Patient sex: M
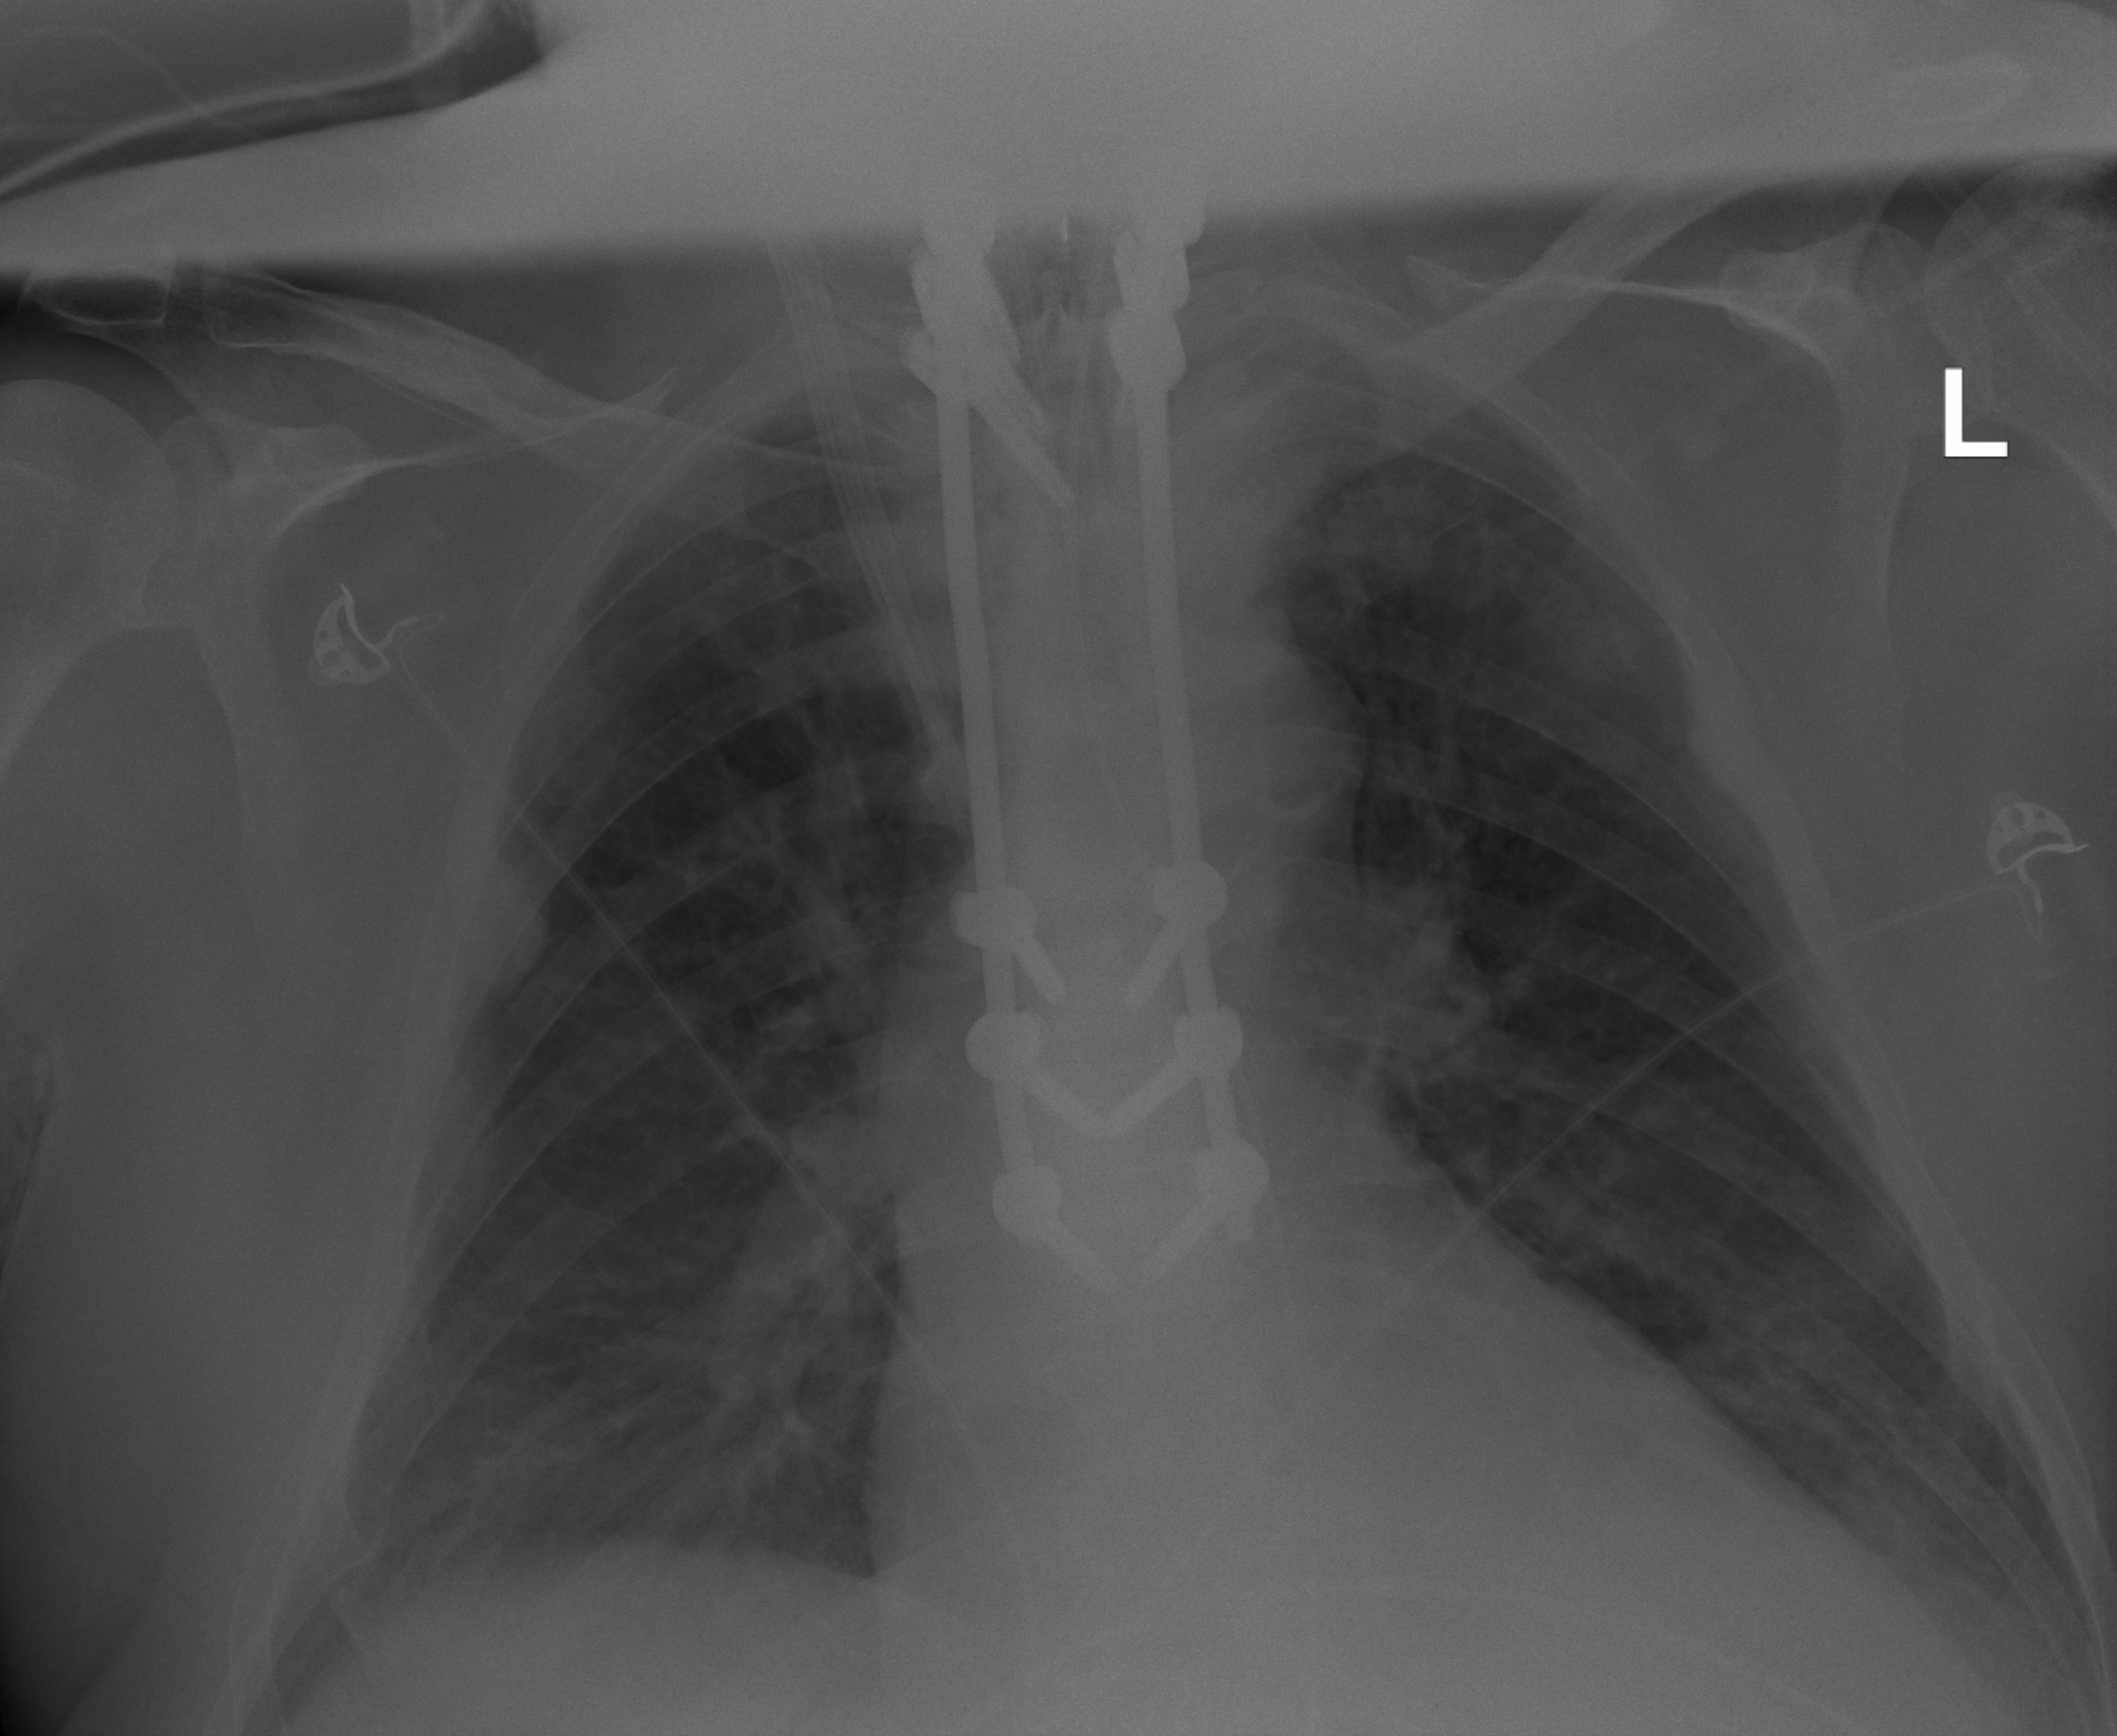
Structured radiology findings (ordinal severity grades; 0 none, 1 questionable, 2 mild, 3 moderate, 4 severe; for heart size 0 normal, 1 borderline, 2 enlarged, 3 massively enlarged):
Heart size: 2
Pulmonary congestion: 1
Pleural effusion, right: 0
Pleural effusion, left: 2
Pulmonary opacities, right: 2
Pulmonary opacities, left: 2
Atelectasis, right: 2
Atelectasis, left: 2